Interaction volume radius: 5 \u00c5
Interaction volume height: 30 \u00c5
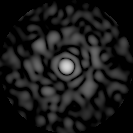
Disorder parameter: 0.8338